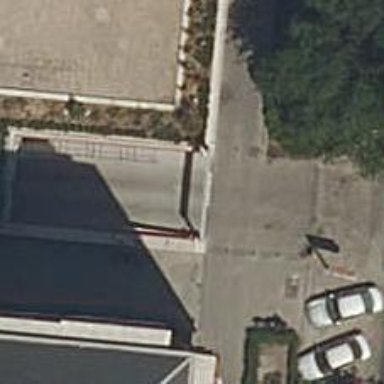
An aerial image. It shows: Parking entrance.